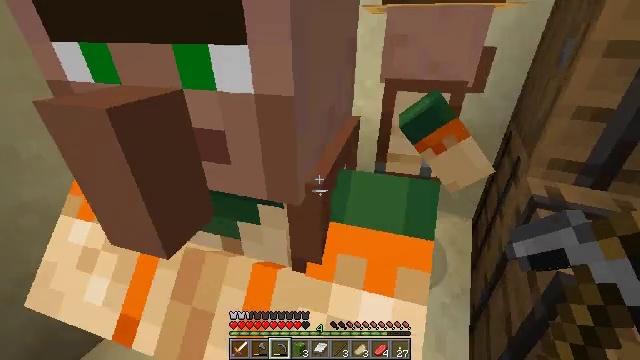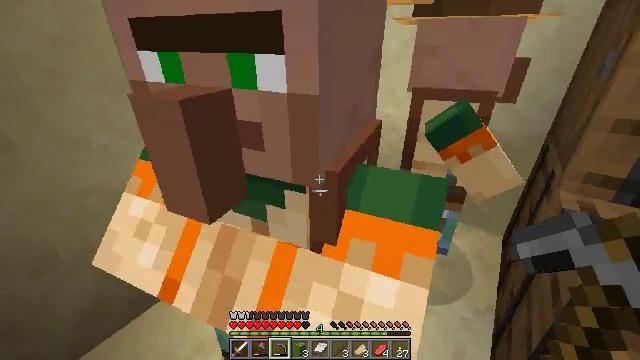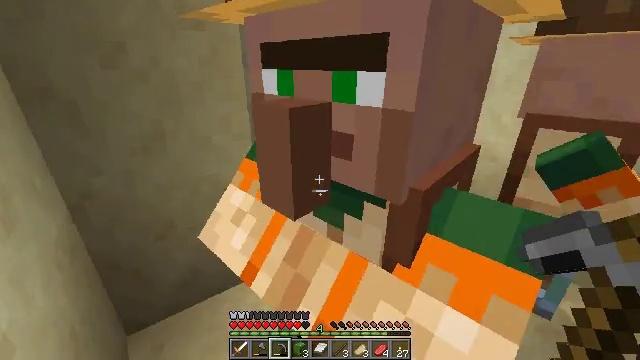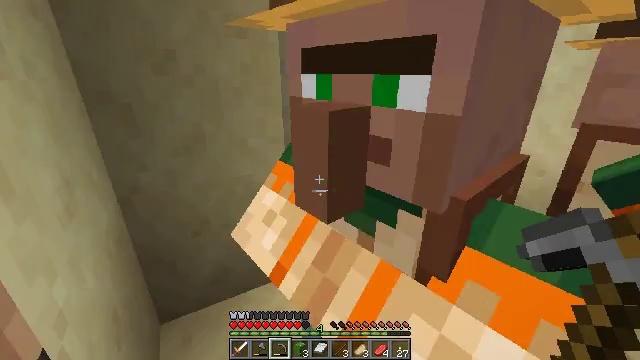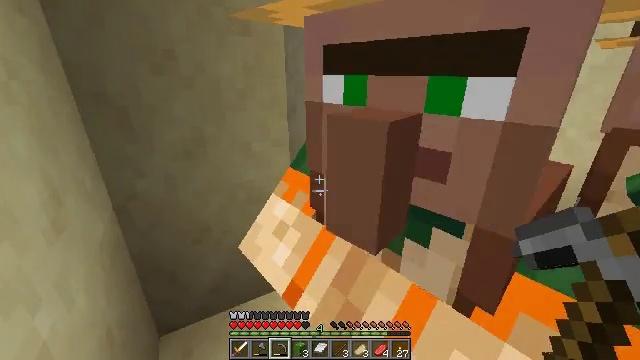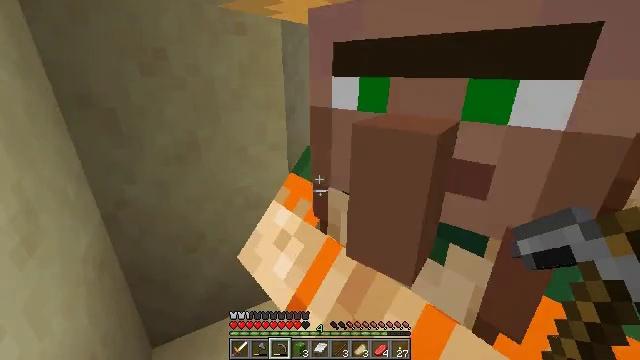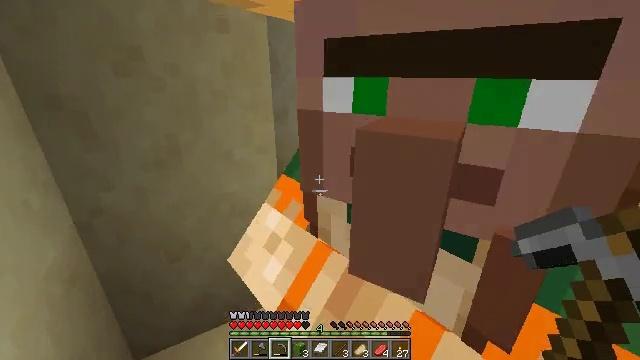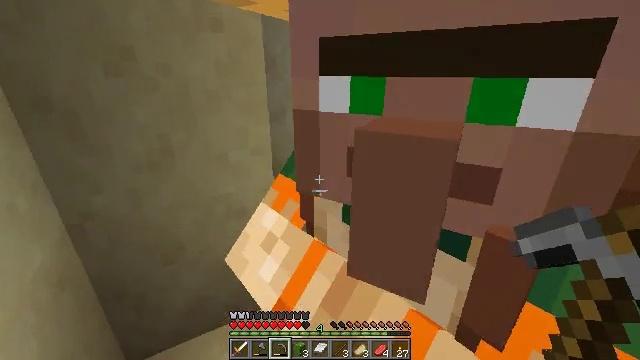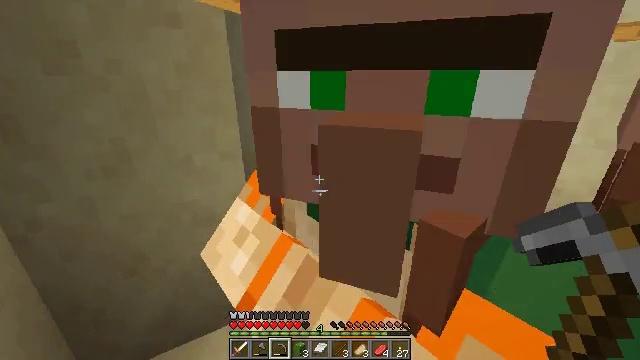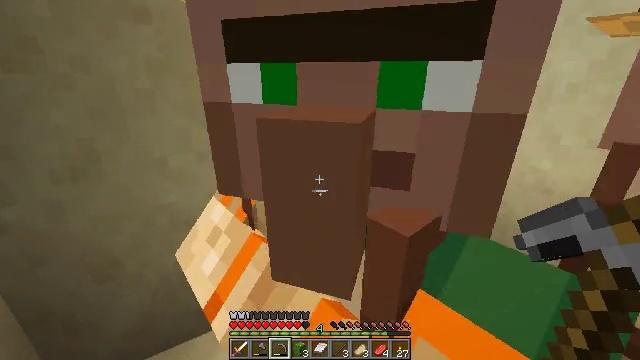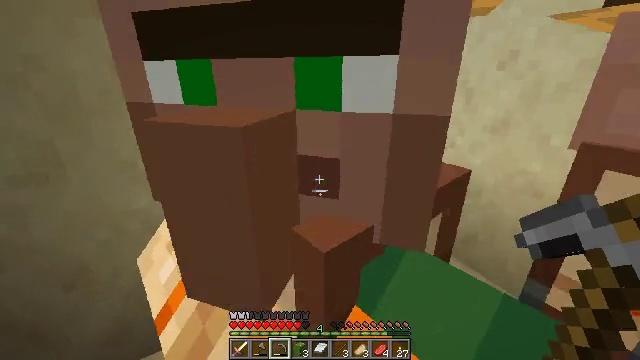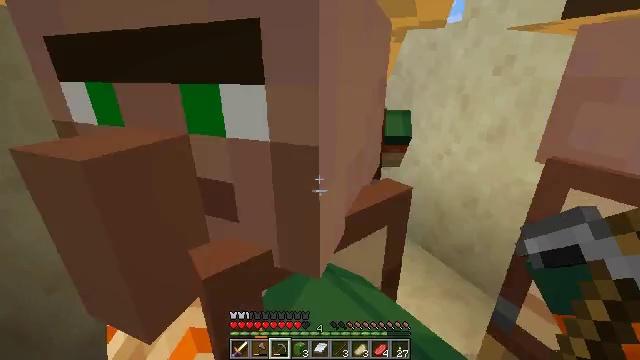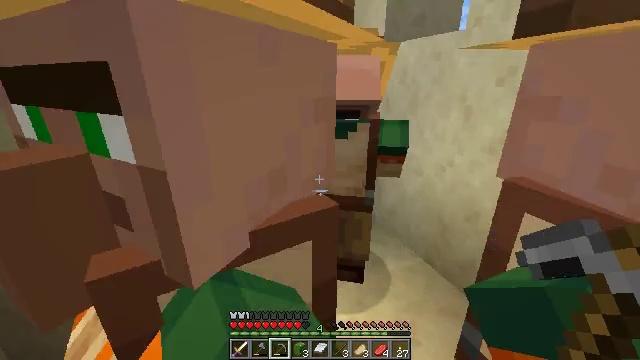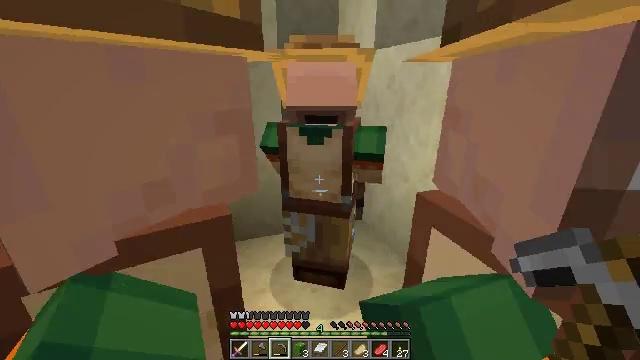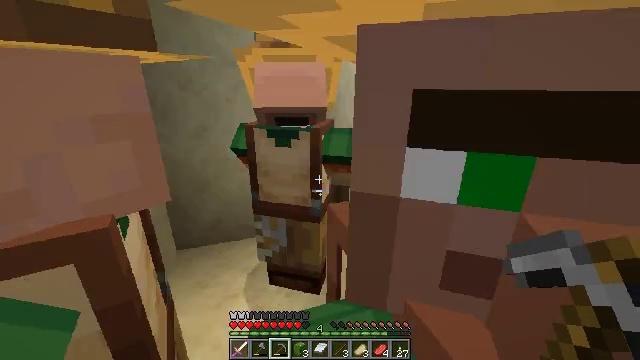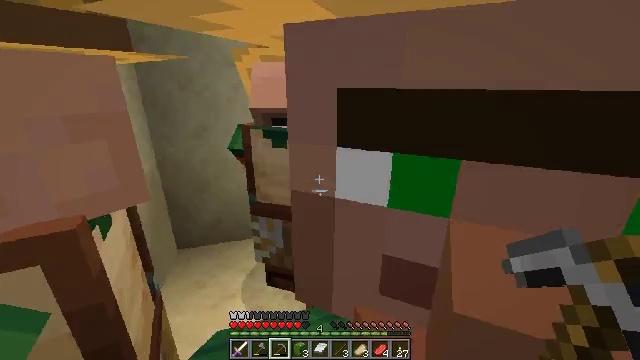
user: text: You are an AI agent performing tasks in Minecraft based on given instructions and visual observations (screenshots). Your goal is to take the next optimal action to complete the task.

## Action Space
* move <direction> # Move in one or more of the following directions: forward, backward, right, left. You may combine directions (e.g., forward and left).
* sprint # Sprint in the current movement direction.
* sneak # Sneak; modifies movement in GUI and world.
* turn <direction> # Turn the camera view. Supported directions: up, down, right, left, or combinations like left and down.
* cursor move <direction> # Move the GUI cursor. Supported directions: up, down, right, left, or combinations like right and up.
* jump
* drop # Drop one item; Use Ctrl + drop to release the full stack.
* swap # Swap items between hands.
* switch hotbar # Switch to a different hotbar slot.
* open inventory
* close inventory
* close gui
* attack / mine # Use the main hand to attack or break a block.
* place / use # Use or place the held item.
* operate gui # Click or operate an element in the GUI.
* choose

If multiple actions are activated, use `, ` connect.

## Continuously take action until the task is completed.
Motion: motion action
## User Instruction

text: Left-click to break the smooth sandstone slab.
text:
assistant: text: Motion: turn left and up
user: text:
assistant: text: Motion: move forward, turn left and up
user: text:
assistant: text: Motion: move forward, turn left and up
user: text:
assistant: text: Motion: move forward
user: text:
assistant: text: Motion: move forward and move right
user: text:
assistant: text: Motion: move forward and move right
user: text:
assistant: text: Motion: move forward and move right
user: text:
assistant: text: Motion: move forward and move right
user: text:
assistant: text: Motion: move forward and move right
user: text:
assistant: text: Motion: move forward and move right
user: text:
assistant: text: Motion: move right, turn left
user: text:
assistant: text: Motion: move right, turn left and up
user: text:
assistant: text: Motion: move right, turn left
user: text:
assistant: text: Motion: move right
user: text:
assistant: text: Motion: move right, turn left
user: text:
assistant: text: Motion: move right, turn left, jump
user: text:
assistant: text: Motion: move right, turn left, jump
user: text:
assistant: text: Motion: move right, turn left and down, jump
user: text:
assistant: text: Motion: move right, turn left and down, jump
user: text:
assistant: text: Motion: move right, turn left and down, jump
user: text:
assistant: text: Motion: turn left and down, jump
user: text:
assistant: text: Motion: turn left, jump
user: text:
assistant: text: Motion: turn left, jump
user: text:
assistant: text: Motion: turn left, jump
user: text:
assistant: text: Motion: jump
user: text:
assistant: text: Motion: jump
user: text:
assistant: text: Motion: turn right, jump
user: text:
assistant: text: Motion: turn right and up, jump
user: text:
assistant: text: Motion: jump
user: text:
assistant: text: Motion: turn left and down, jump